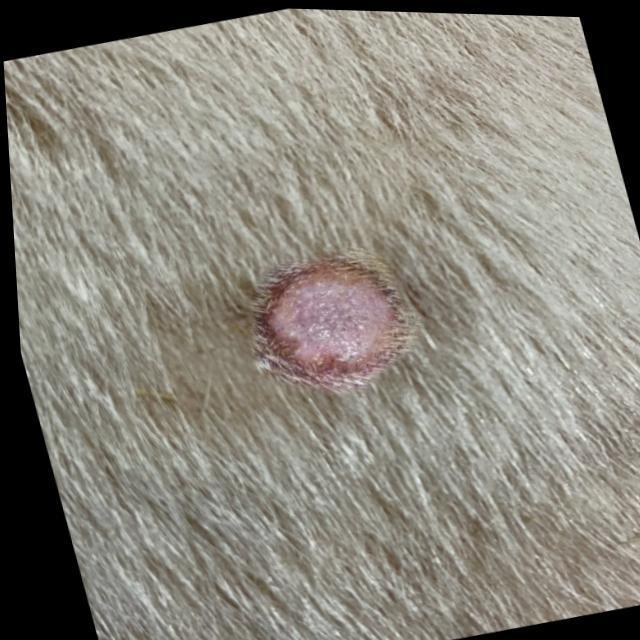
Canine ringworm (Dermatophytosis) — fungal infection caused by Microsporum or Trichophyton. Presents with circular alopecia, scaling, crusting, and broken hairs.